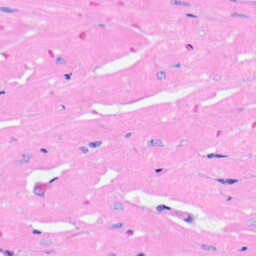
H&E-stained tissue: Heart